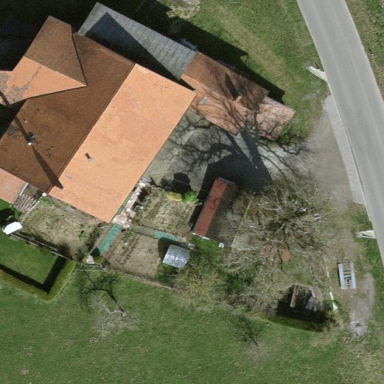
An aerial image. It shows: Farmyard area.